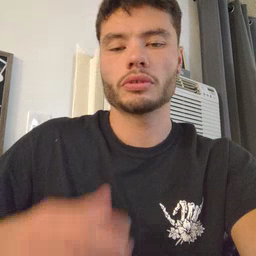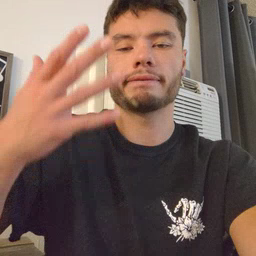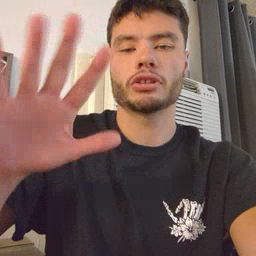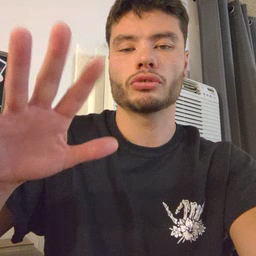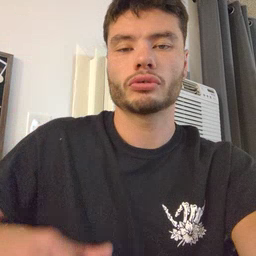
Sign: finish